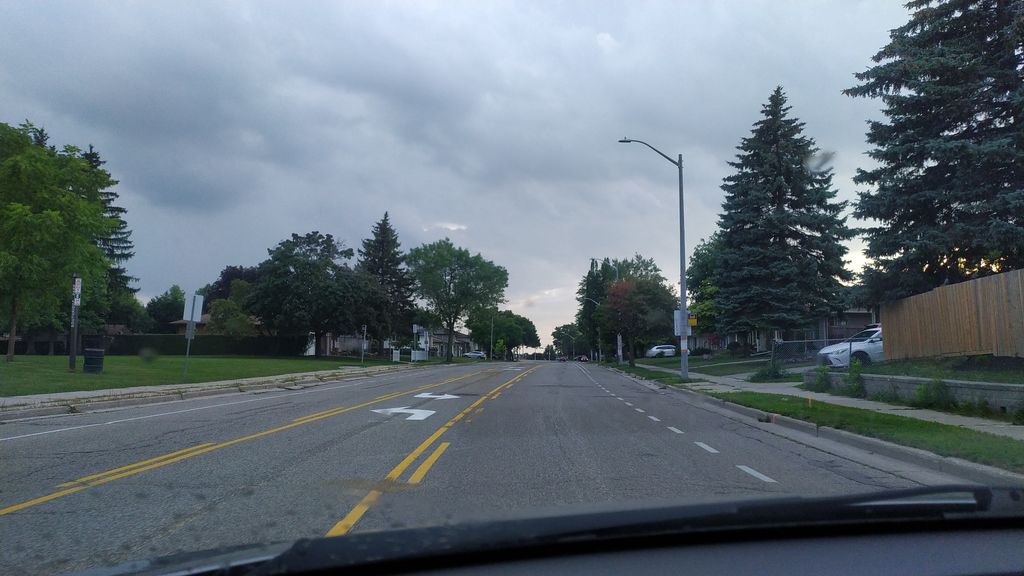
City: kitchener-waterloo